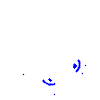
Particle: electron